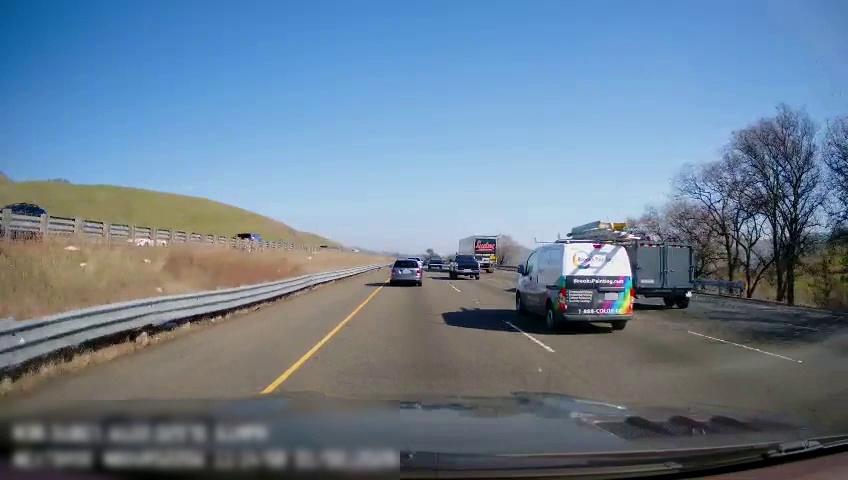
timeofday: Day
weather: Sunny
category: Drivable Space
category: Vehicles | Car
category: Vehicles | Car
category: Vehicles | Car
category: Vehicles | Truck
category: Vehicles | Truck
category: Vehicles | SUV
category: Vehicles | Truck
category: Vehicles | Other LV
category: Vehicles | Van
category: Vehicles | SUV
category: Lanes | Current Lane
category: Lanes | Current Lane
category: Lanes | Alternate Lane